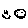
Label: smiley face